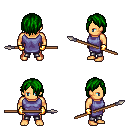
a pixel art fantasy rpg character, male body template, human, tanned skin, chain tabard jacket, metal pants, green bangs hairstyle, gold gloves, spear, four views (front, back, left, right), 2x2 character sprite sheet, small pixel art, hard edges, no anti-aliasing